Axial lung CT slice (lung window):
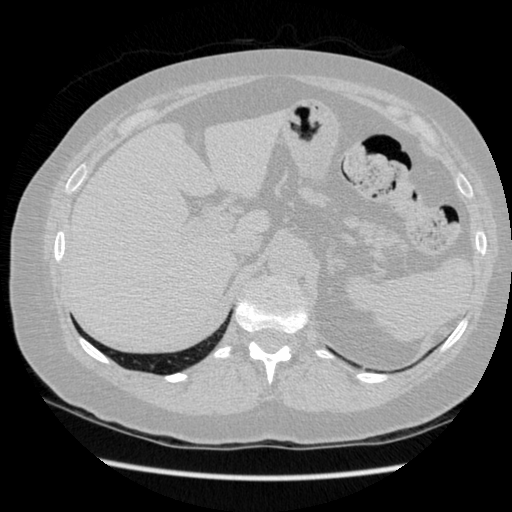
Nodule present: no